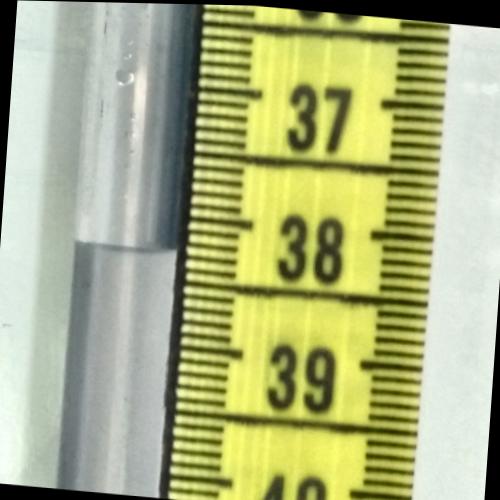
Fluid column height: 38.3 cm